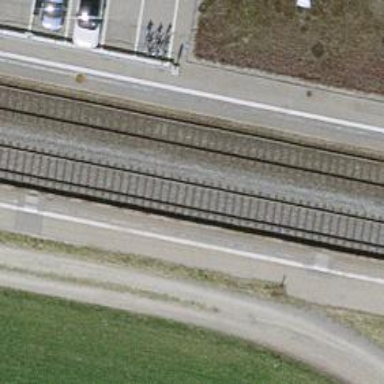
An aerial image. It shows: Railway stop with public transport stop position.